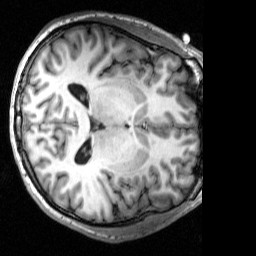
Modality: T1w
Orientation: axial
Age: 28
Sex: male
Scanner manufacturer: siemens
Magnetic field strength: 3 T
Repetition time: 2.53 s
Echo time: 0.00277 s